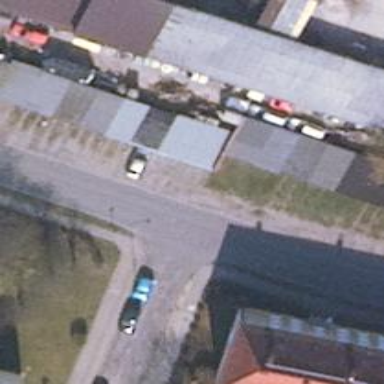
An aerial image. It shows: Group of garages.